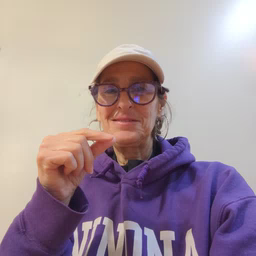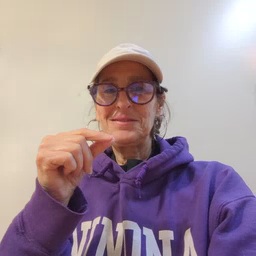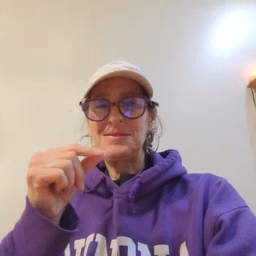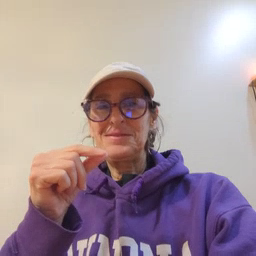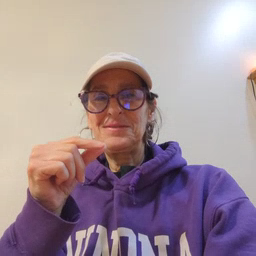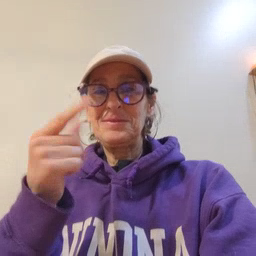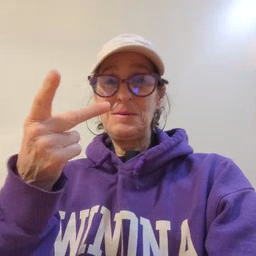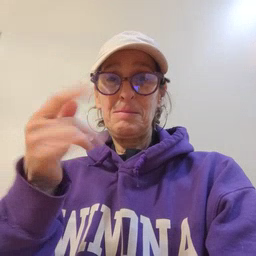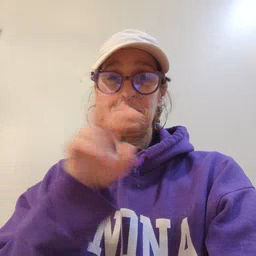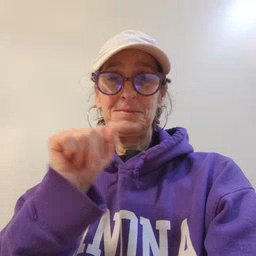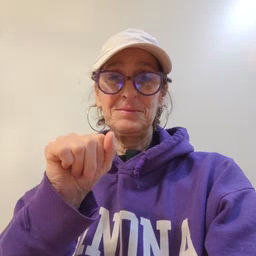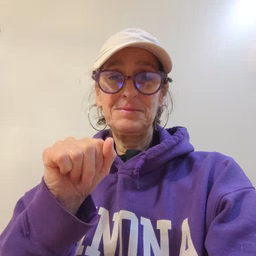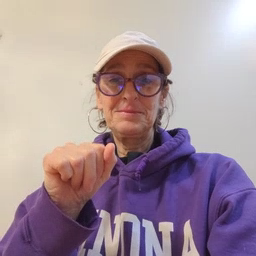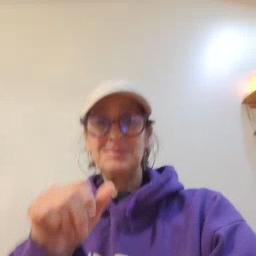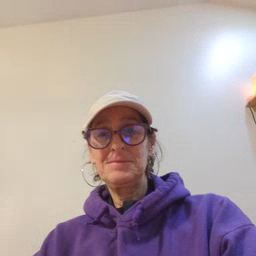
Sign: pizza